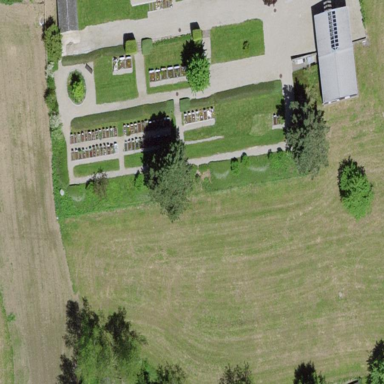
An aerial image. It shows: Cemetery.